Question: I've added search to my code and now am I wondering about one thing.
I'm using Parse.com's method:
'''
query.whereContains("my_strings_from_Parse", text_from_EditText.toLowerCase())
'''
I've made the text from EditText to lower-case bur right now do i need to make the strings from Parse.com lower-case.
Do you have any idea how to do it?
'''
Intent intent = getIntent();
String query = intent.getStringExtra("query");
ParseQuery<Animal> squery = ParseQuery.getQuery(Animal.class);
squery.whereContains("animal", query.toLowerCase()); //I need to make content of //"animal"
'''

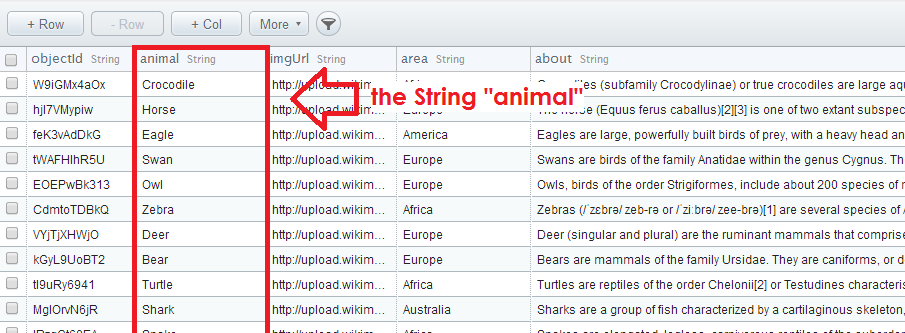
Answer: You can use a regex with the case insensitive modifier, like stated <URL>:
> 'public ParseQuery<T> whereMatches(String key, String regex, String modifiers)'Add a regular expression constraint for finding string values that match the
provided regular expression. This may be slow for large datasets.:'key' - The key that the string to match is stored in.
'regex' - The regular expression pattern to match.
'modifiers' - Any of the following supported PCRE modifiers:
'i' - Case insensitive search
'm' - Search across multiple lines of input:
Returns the query, so you can chain this call.